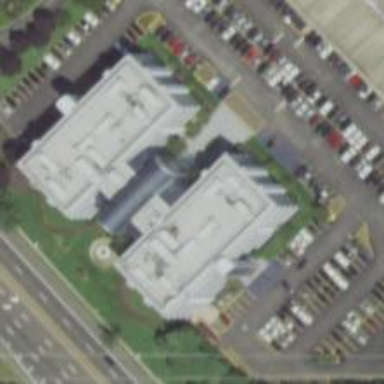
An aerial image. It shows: Commercial building.